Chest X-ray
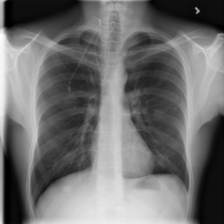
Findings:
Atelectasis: negative
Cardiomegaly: negative
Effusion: negative
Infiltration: negative
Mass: negative
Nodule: negative
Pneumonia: negative
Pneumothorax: negative
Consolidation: negative
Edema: negative
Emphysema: negative
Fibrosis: negative
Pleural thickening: negative
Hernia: negative